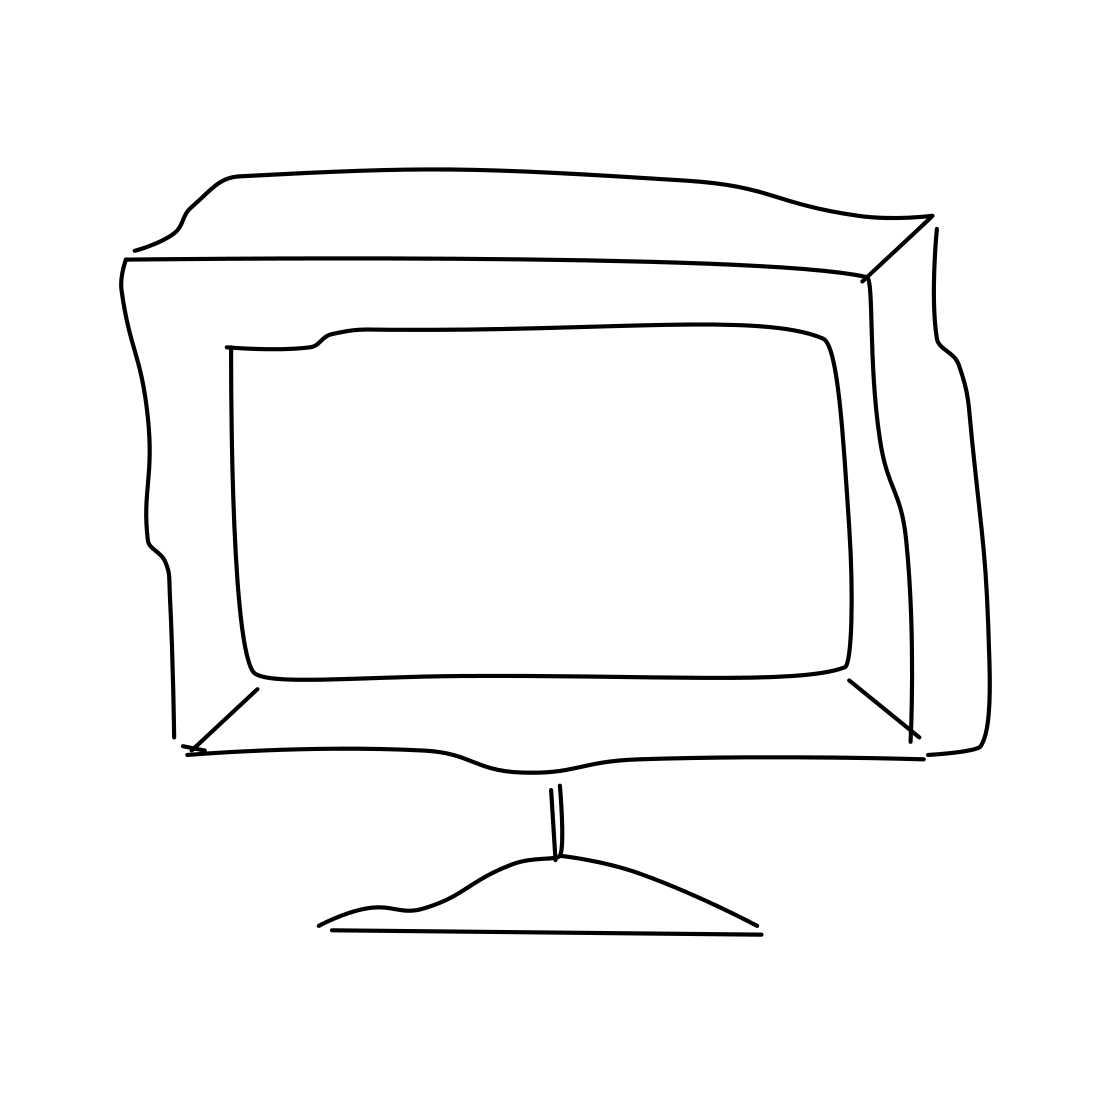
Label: computer monitor